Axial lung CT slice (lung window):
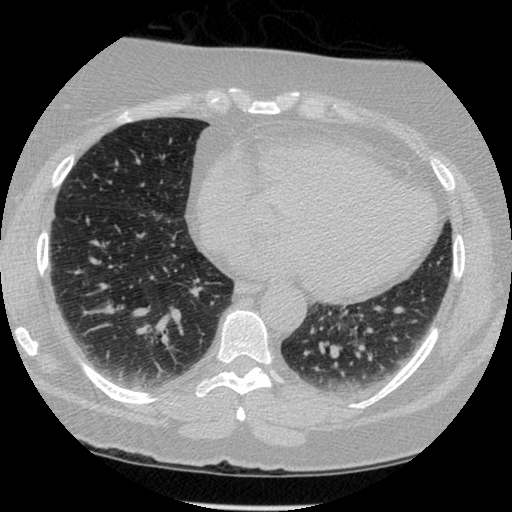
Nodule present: no